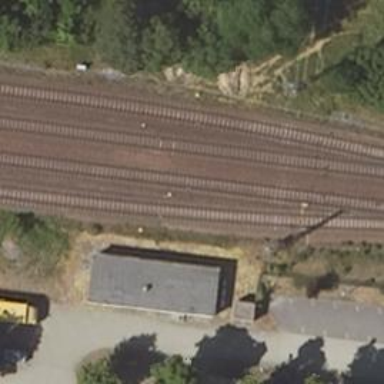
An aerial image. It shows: Siding railway line with electrified contact line for the trains.